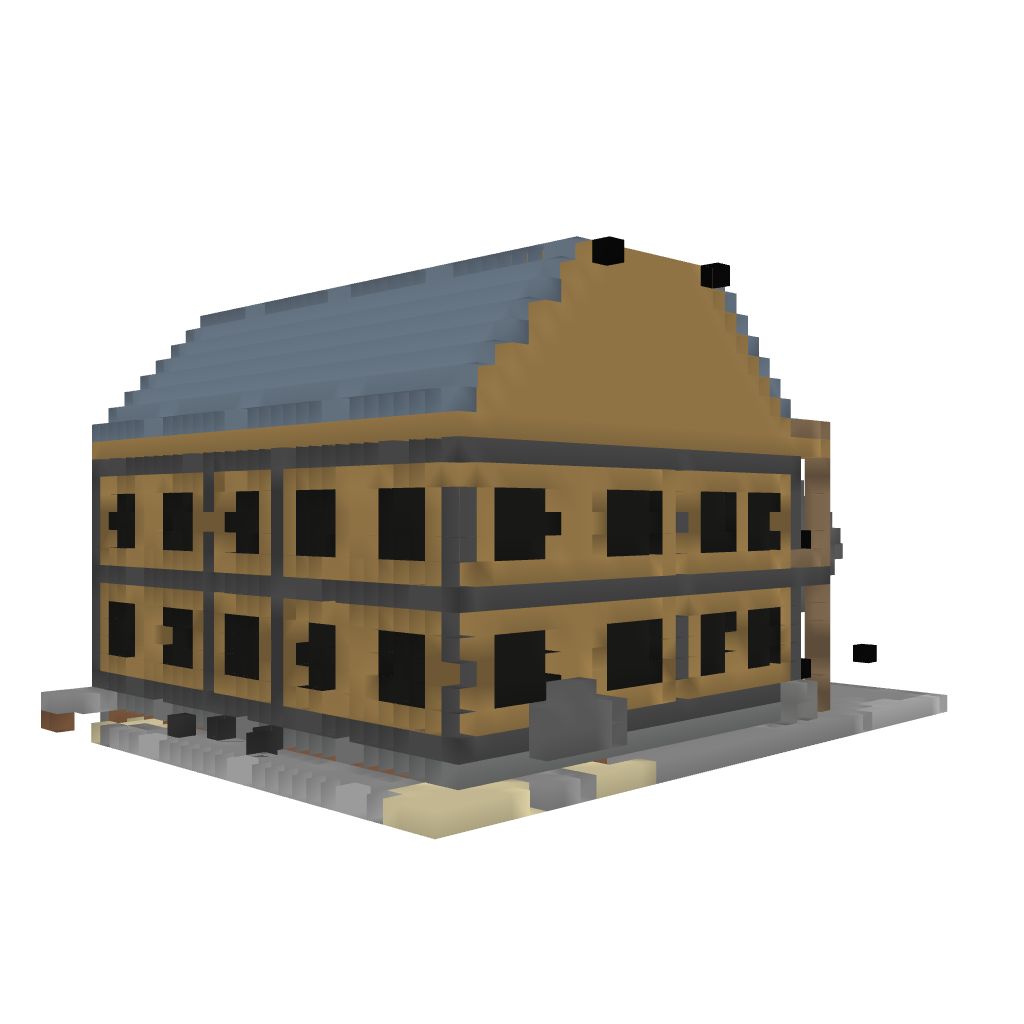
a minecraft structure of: Tavern